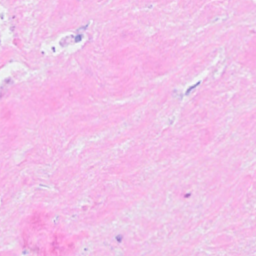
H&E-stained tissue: Breast